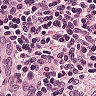
Metastatic tissue present: no